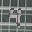
Label: 4